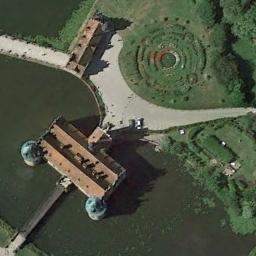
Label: palace